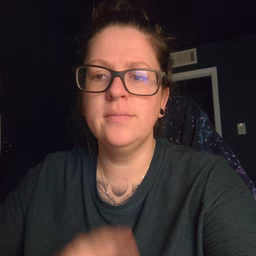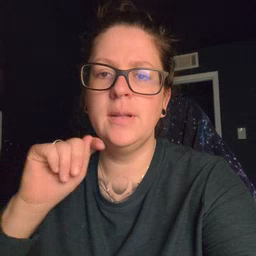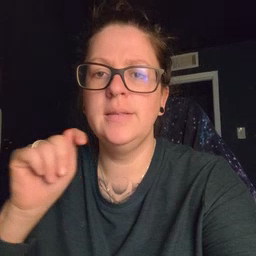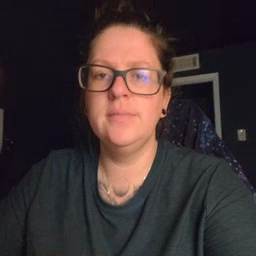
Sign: potty